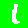
Digit: 1